Question: I have a grid made of DIV's with a fixed width and a border of 1 px. Now where two DIV's touch each other, the border becomes 2px, obviously.
How can I just get a 1px border in the whole grid?
This is what I mean:

<URL>
HTML:
'''
<div class="gridcontainer">
<div class="griditem"></div>
<!-- 15 more times -->
</div>
'''
CSS:
'''
div.gridcontainer
{
width: 80px;
line-height: 0;
}
div.griditem
{
display: inline-block;
border: 1px solid black;
width: 18px;
height: 18px;
}
'''
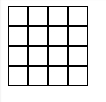
Answer: Could border collapse property help?
> The border-collapse property sets whether the table borders are collapsed into a single border or detached as in standard HTML.
See: <URL>
'''
table#myTable
{
border-collapse:collapse;
}
'''